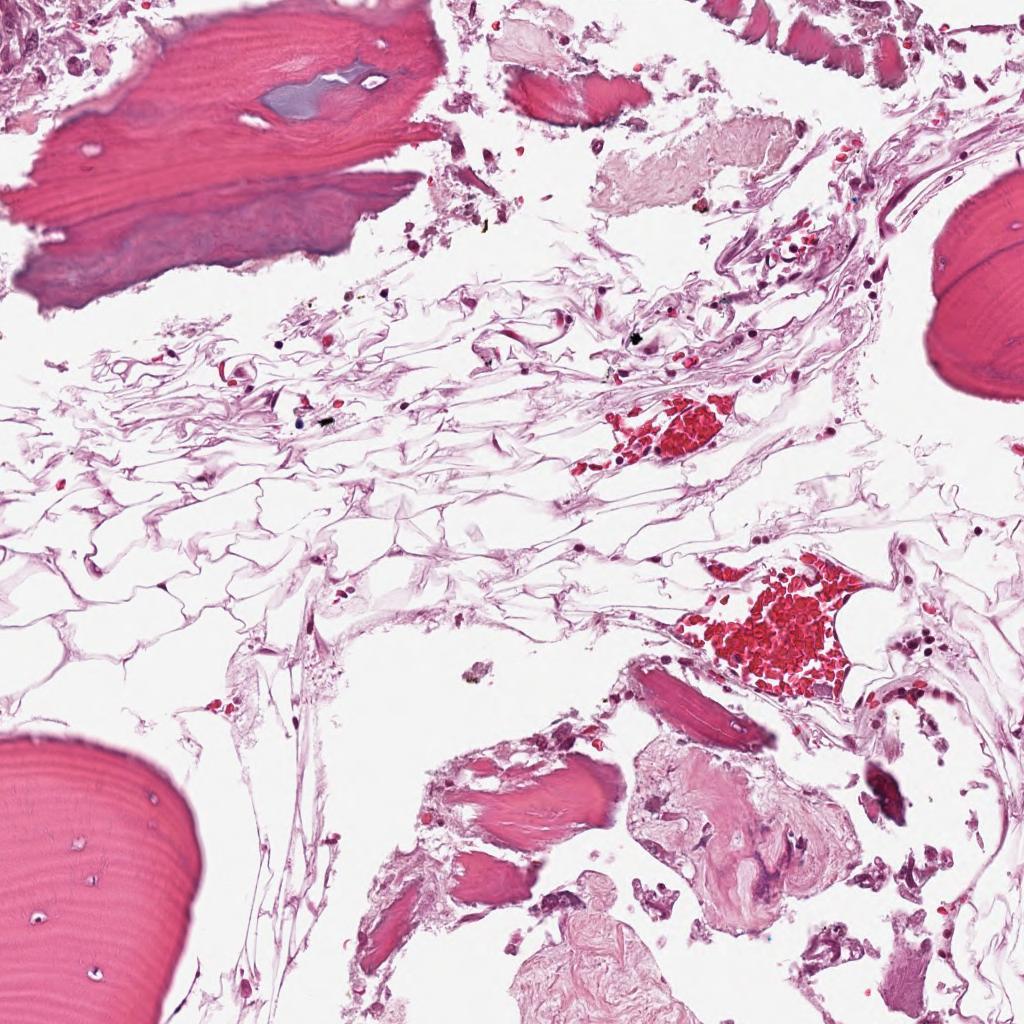
Label: Non-Tumor